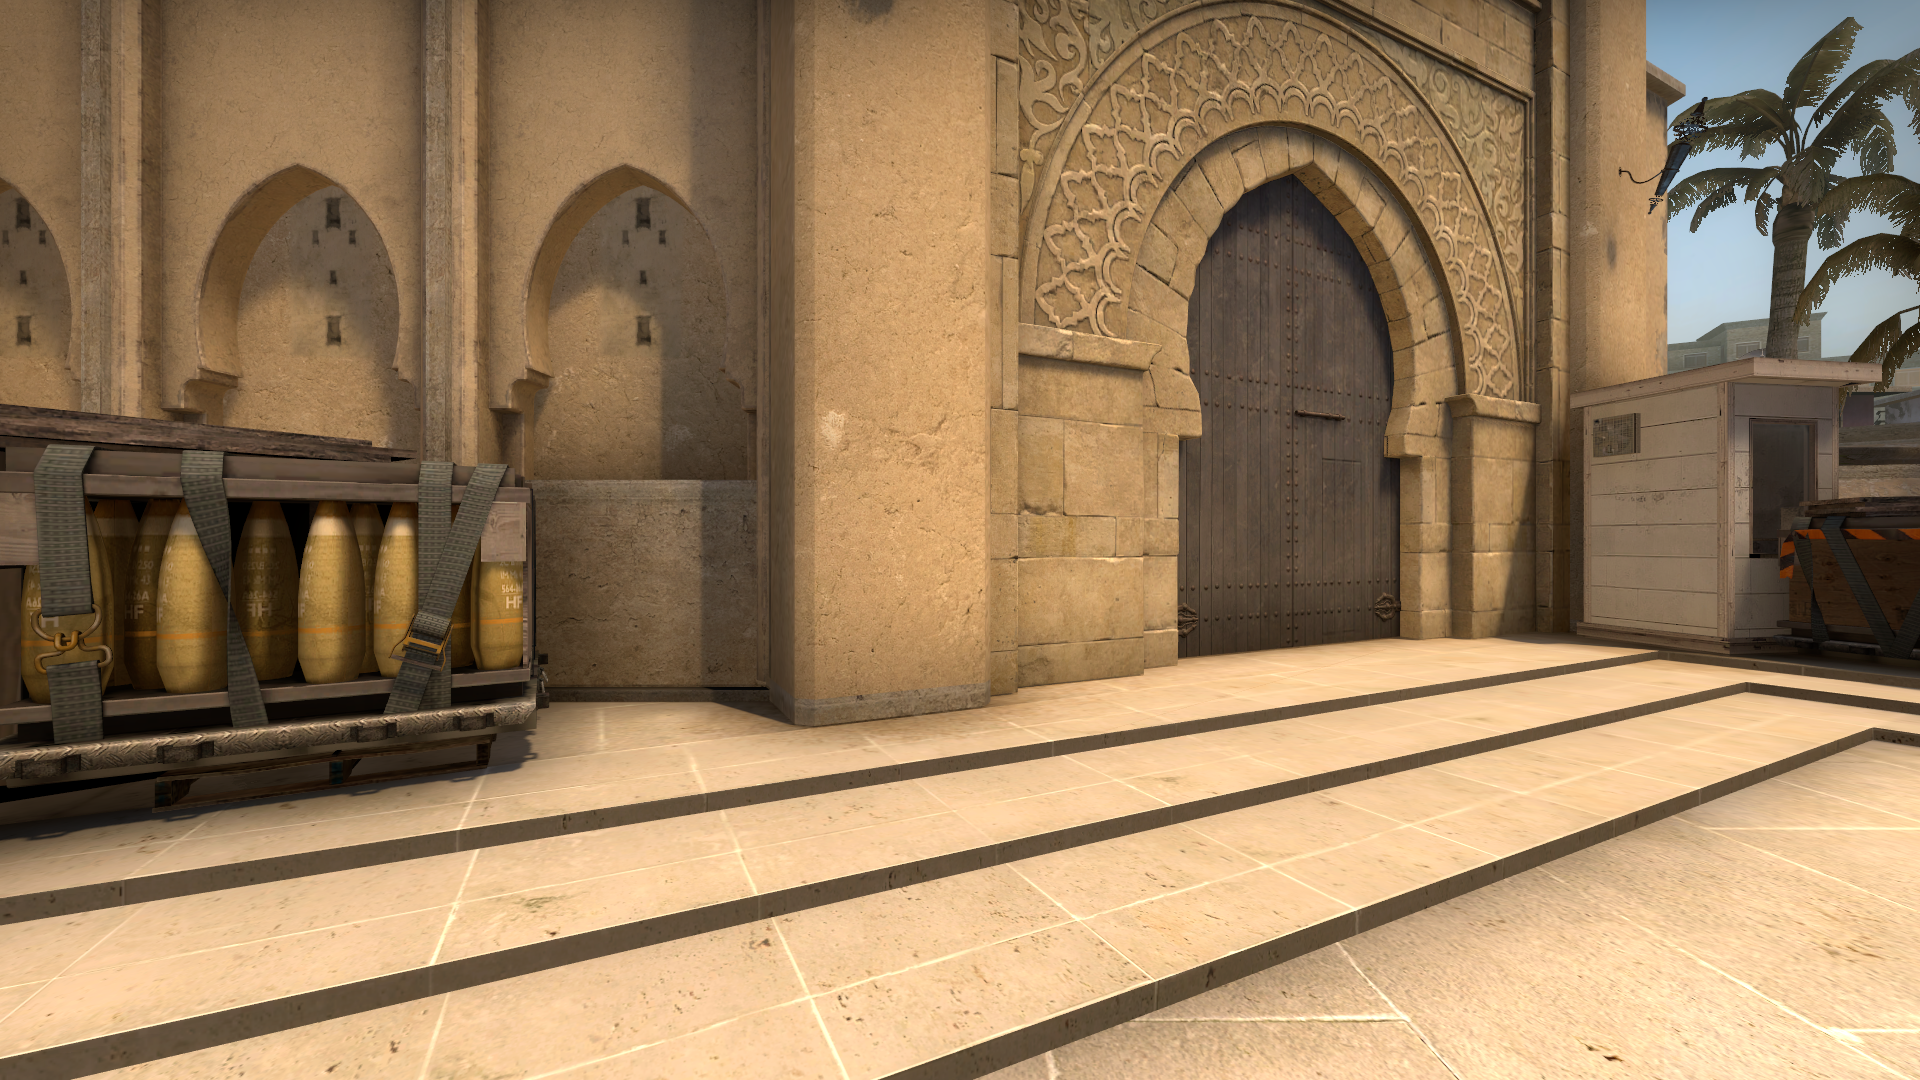
Map: de_mirage